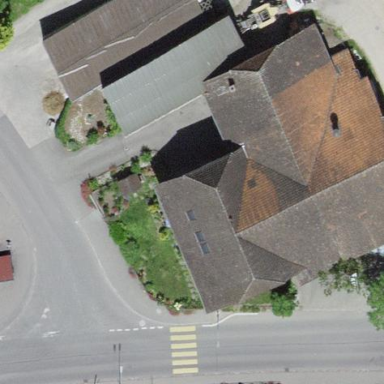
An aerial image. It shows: Farm building.